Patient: sex F, age 46
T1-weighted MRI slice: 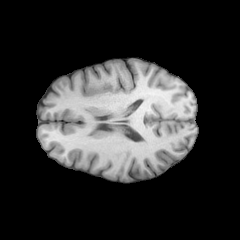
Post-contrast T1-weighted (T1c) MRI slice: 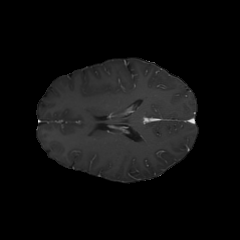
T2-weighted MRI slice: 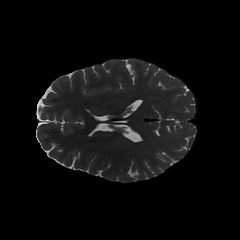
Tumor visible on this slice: no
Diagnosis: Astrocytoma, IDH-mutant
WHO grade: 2